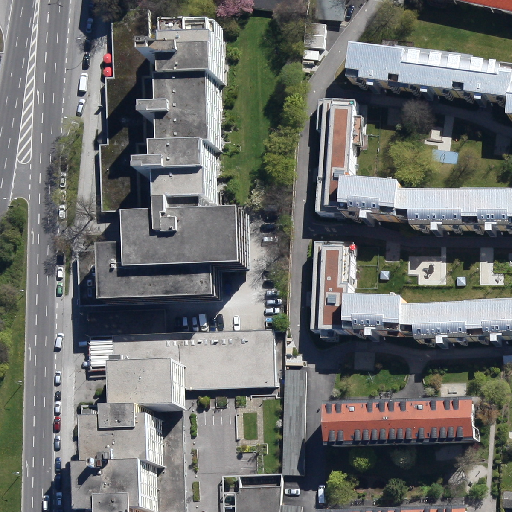
Referring expression: impervious surface